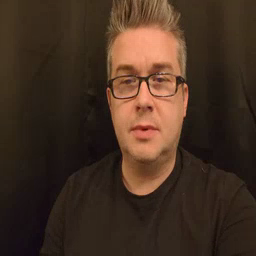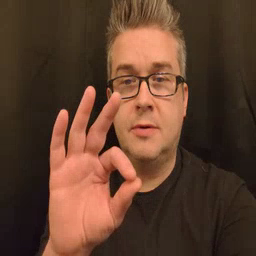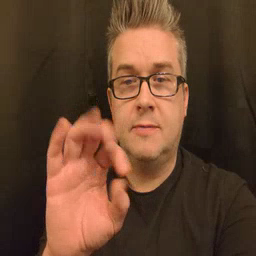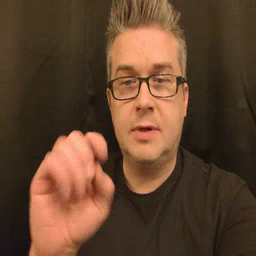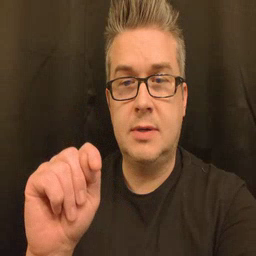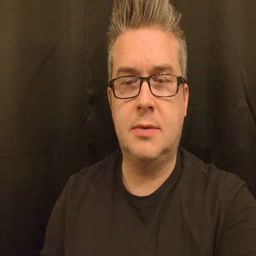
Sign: feet